Question: Ruby on Rails newbie configuration issue:
I screwed up my rails configuration by running "gem install pg". Now when I try to do a bundle install I get this error:
/usr/local/rvm/gems/ruby-1.9.3-p194@global/gems/bundler-1.1.5/lib/bundler/resolver.rb:287:in 'resolve': Could not find gem 'pg (>= 0) ruby' in the gems available on this machine. (Bundler::GemNotFound)
And if I try to reinstall pg gem, I get this:

Any help is appreciated. Thanks!
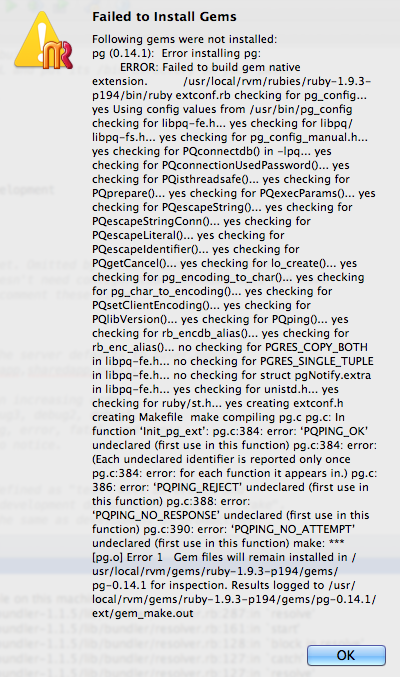
Answer: Do you have Postgres installed and working correctly? The <URL> is the most painless way to it if you havent.